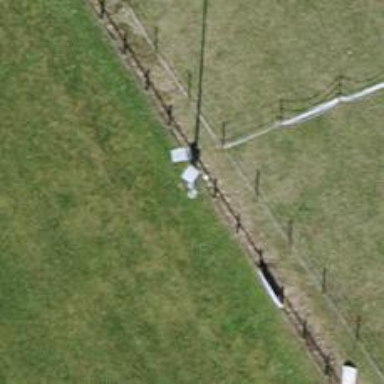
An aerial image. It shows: Floodlight.